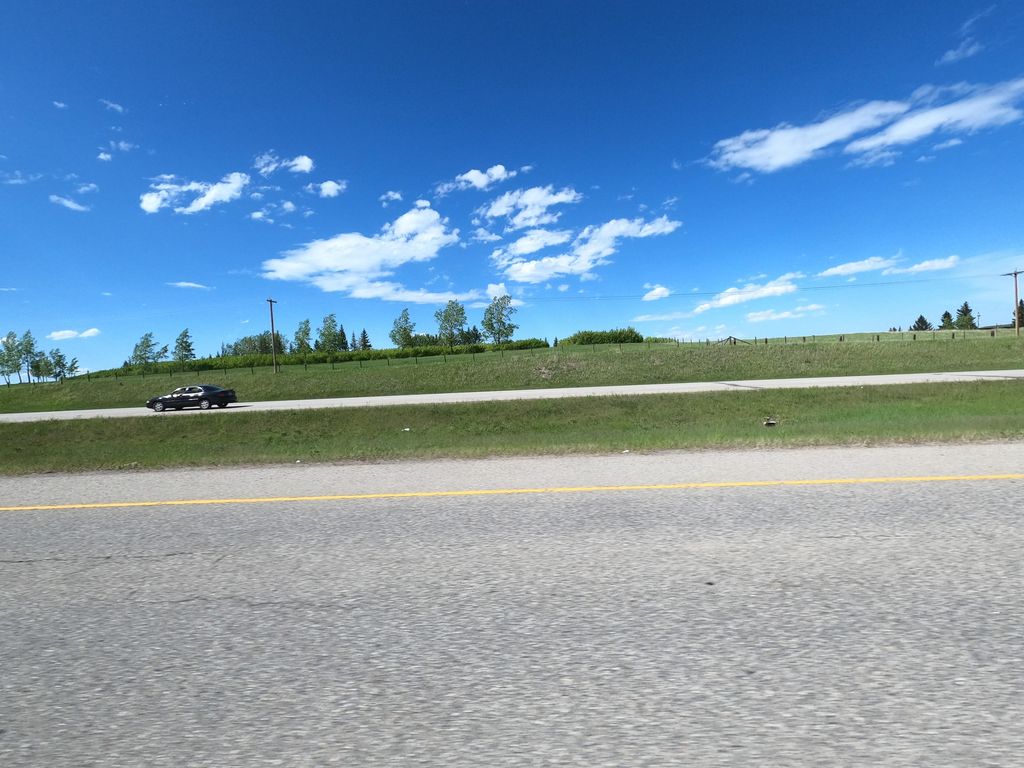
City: calgary